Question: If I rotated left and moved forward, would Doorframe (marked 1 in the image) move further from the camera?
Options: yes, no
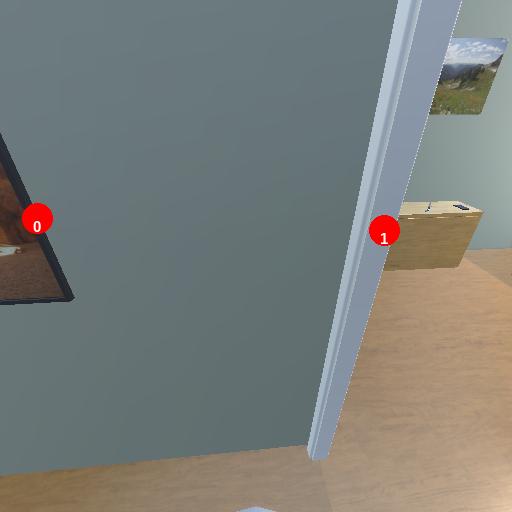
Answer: yes